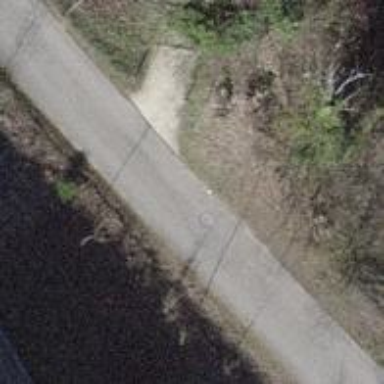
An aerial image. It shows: Set of steps on the road.